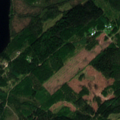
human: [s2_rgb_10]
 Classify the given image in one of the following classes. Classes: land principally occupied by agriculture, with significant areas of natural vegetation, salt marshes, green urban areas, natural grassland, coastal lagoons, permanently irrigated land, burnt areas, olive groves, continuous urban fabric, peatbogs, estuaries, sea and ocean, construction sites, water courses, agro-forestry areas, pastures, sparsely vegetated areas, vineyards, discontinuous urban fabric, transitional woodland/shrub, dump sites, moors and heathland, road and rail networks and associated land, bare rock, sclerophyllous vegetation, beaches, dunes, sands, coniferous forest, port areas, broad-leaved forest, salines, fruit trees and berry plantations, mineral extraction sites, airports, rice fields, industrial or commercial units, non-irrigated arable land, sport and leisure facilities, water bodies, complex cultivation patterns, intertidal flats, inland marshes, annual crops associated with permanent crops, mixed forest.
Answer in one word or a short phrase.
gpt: coniferous forest, mixed forest, transitional woodland/shrub, water bodies